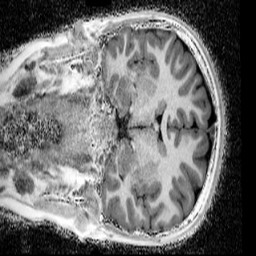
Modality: UNIT1_denoised
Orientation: coronal
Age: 12
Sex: female
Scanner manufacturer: siemens
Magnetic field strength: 3 T
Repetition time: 4 s
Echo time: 0.00299 s